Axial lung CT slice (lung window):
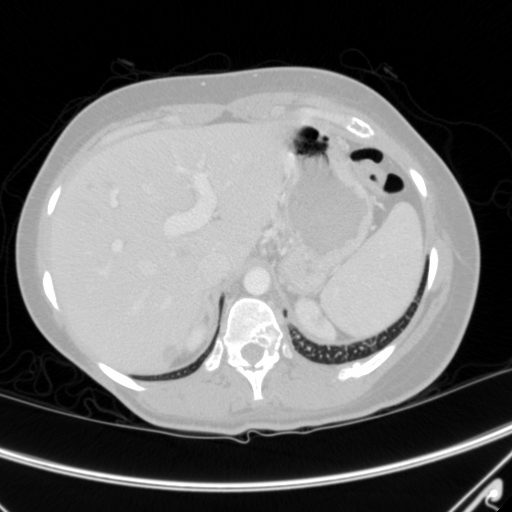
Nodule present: no